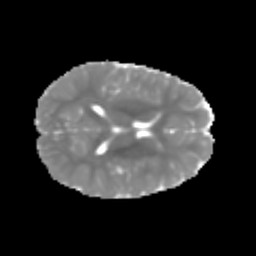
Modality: MD
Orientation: axial
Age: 6
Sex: male
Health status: healthy